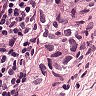
Metastatic tissue present: yes